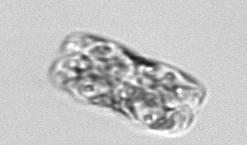
Label: pennate_morphotype1